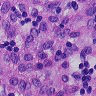
Metastatic tissue present: no